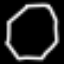
Label: octagon